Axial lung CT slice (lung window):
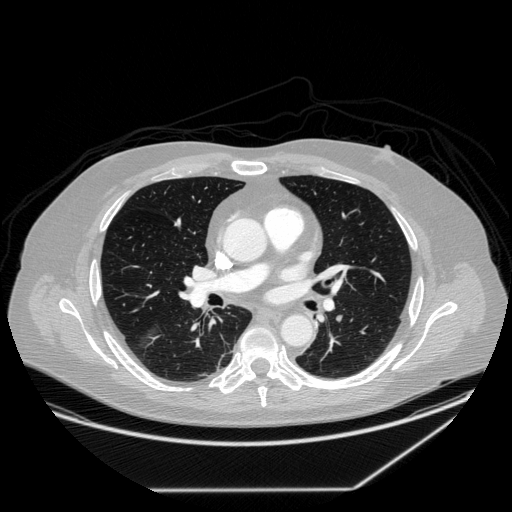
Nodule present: yes
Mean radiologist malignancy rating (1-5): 2.667